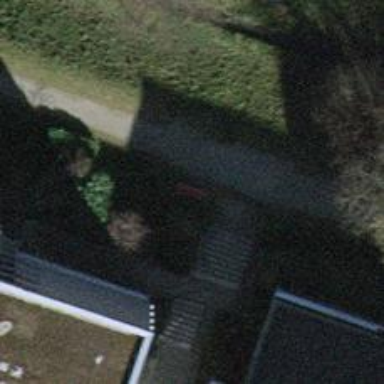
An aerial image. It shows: Red bench.